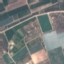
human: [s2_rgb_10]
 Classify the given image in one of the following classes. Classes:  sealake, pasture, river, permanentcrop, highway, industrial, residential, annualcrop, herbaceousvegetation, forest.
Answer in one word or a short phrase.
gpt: PermanentCrop